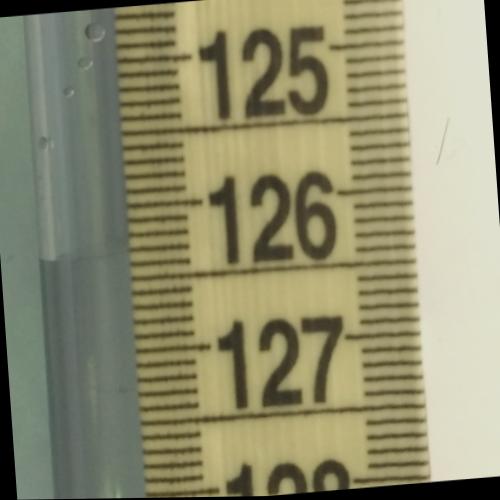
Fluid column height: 126.3 cm